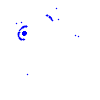
Particle: electron